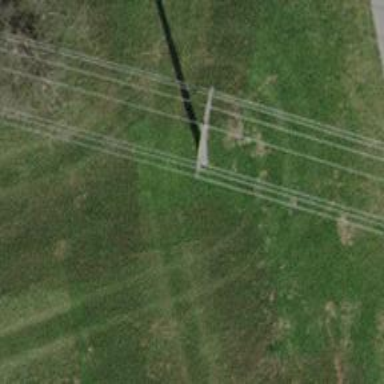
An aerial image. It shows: Power line in the image.